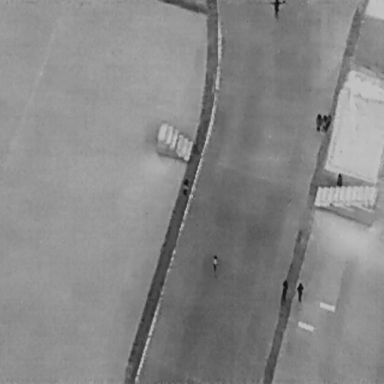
There are nine People in the infrared image.